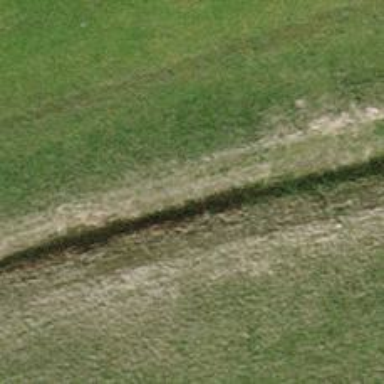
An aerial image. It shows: Ditch in the surroundings.